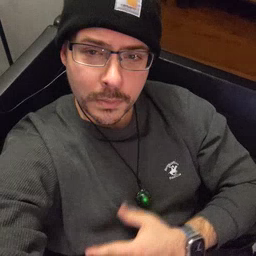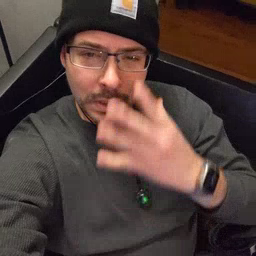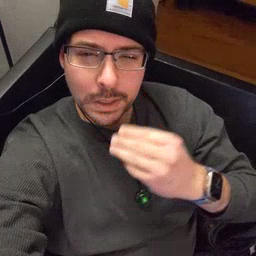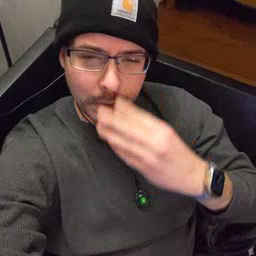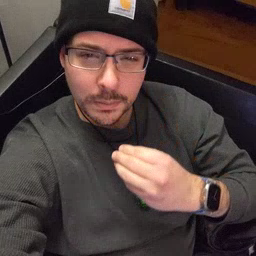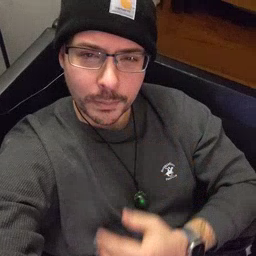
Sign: sleepy